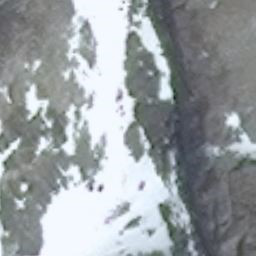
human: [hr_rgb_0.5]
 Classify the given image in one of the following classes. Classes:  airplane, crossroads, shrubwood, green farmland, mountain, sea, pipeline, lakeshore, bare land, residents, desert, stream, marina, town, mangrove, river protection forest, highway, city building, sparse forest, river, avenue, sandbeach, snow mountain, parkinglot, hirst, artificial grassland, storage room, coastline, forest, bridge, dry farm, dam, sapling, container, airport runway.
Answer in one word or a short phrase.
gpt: snow mountain